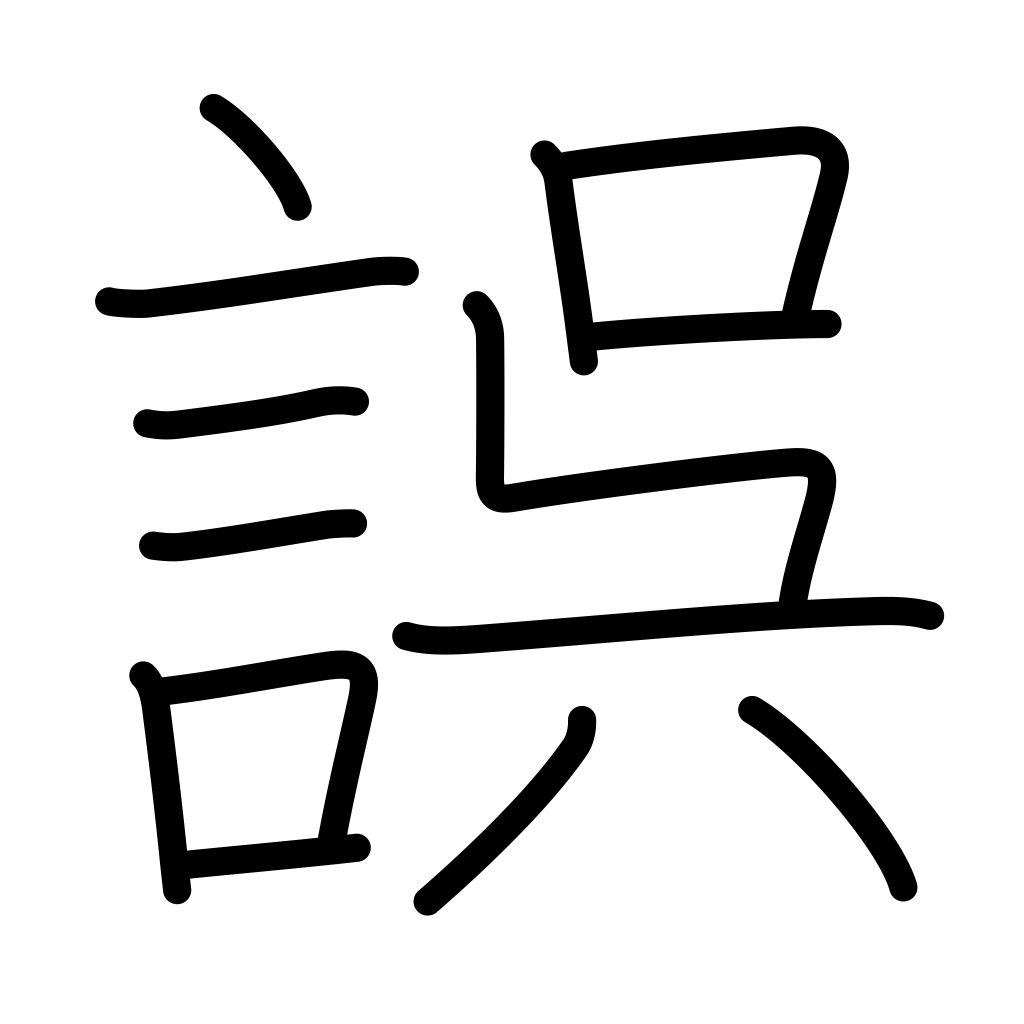
Meaning: mistake, err, do wrong, mislead